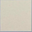
Piece: xx